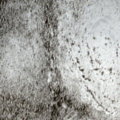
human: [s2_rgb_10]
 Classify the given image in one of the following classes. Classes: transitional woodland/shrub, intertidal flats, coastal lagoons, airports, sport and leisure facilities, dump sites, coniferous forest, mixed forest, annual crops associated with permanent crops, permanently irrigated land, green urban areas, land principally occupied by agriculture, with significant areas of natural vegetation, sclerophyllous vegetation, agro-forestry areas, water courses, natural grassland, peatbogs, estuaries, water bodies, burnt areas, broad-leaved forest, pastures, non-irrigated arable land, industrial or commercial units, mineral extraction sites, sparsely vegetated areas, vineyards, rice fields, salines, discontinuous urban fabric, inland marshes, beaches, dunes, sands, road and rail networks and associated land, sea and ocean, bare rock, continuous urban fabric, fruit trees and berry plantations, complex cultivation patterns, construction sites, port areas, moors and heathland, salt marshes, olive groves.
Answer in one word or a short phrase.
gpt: broad-leaved forest, coniferous forest, moors and heathland, bare rock